Question: I have a dataframe that looks like this:
'''
ID Group Measure1 Measure 2
001 A 59 559
002 A 44 623
003 B 129 498
004 C 99 504
005 C 78 378
'''
I want to produce a bar graph that has two sets of labels on the X-axis: one identifying each bar with its ID value, another labeling each bar by Group it belongs to. My data is set up so that members of the same group are adjacent in the dataframe.
The obvious solution of color-coding the bars by Group is not applicable because I am already using color-coding to show Measure1 and Measure2 (and in some cases Measure3). If there is another way to show the Group information besides labels, I am interested to hear it but I think that two sets of labels at the bottom of my chart is probably the best solution. Here's one such plot with only one set of labels:

I would like to add the Group labels underneath the "Patient ID" labels.
If I get desperate, I will use Photoshop or Paint to add the labels but I am hoping there is a way to add a second set of labels using R.
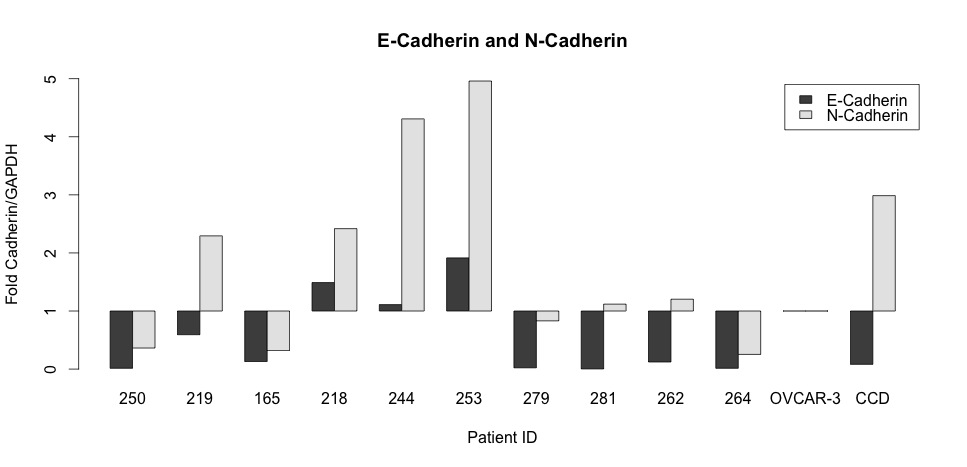
Answer: Try:
'''
mm = melt(ddf, id=c('ID', 'Group'))
ggplot(mm) + geom_bar(aes(x=interaction(ID, Group), y=value, group=variable, fill=variable), position='dodge', stat='identity')
'''

Separator can be adjusted:
'''
> with(ddf, interaction(ID, Group, sep="_"))
[1] 1_A 2_A 3_B 4_C 5_C
Levels: 1_A 2_A 3_A 4_A 5_A 1_B 2_B 3_B 4_B 5_B 1_C 2_C 3_C 4_C 5_C
>
> with(ddf, interaction(ID, Group, sep=" "))
[1] 1 A 2 A 3 B 4 C 5 C
Levels: 1 A 2 A 3 A 4 A 5 A 1 B 2 B 3 B 4 B 5 B 1 C 2 C 3 C 4 C 5 C
'''